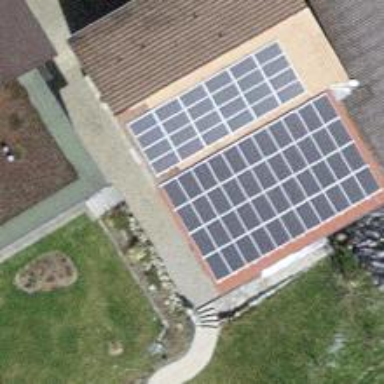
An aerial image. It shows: Solar photovoltaic panel generator.